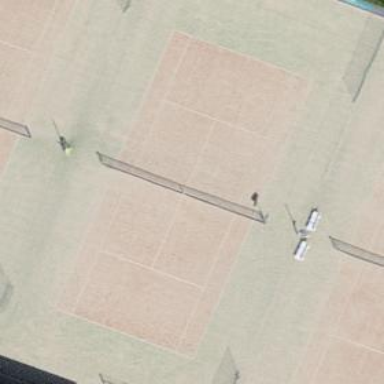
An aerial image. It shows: Tennis court in leisure pitch.